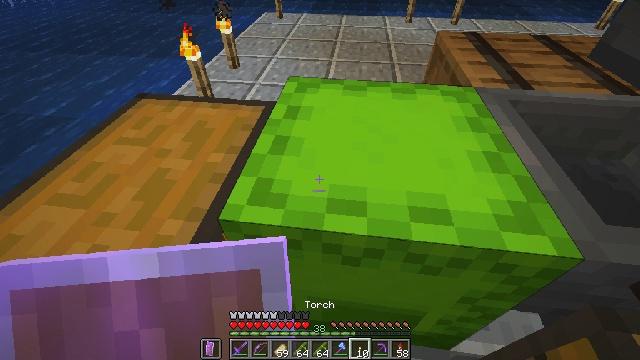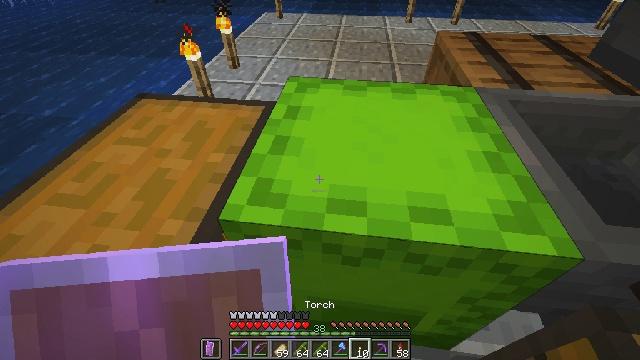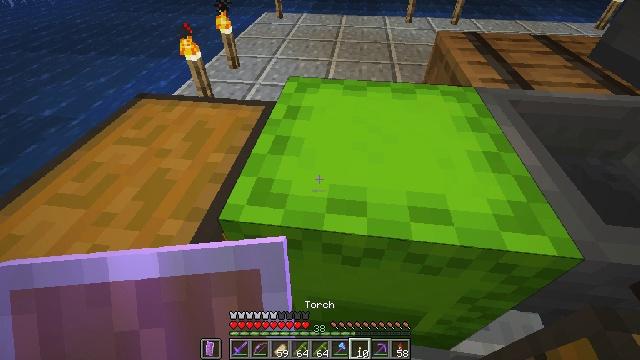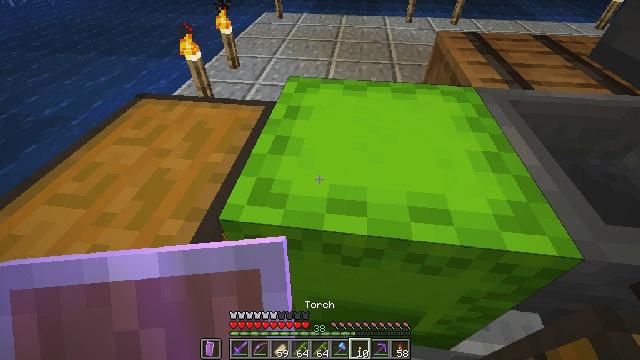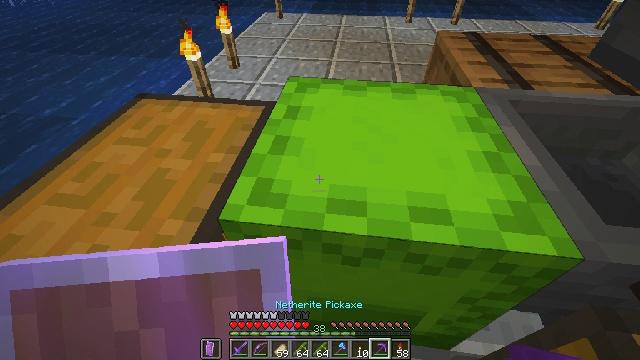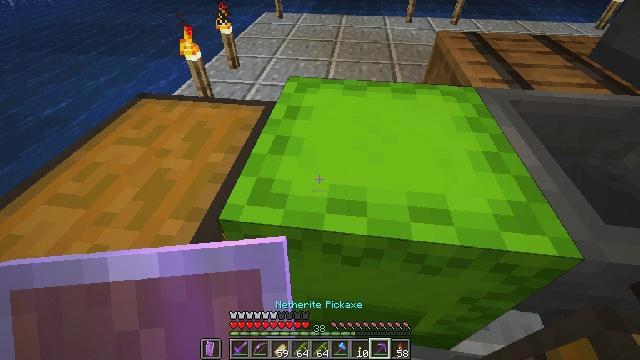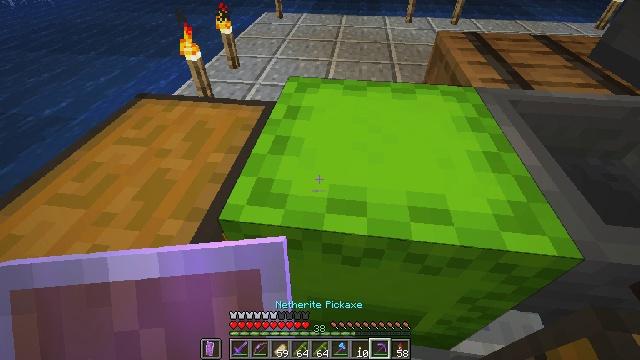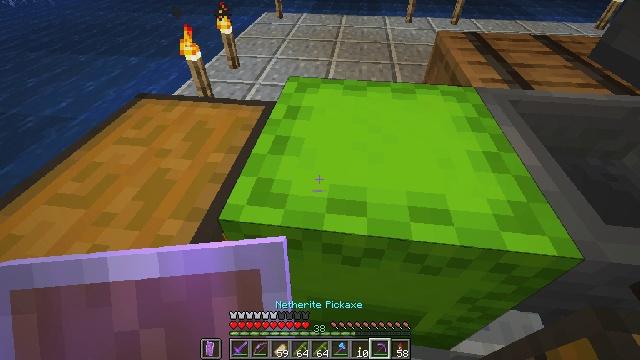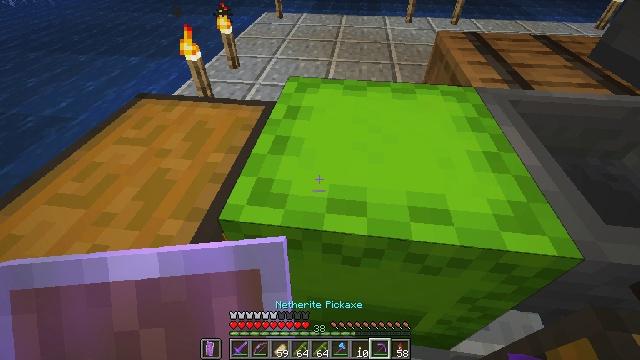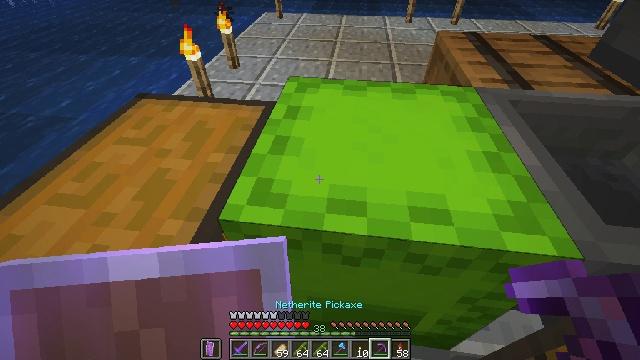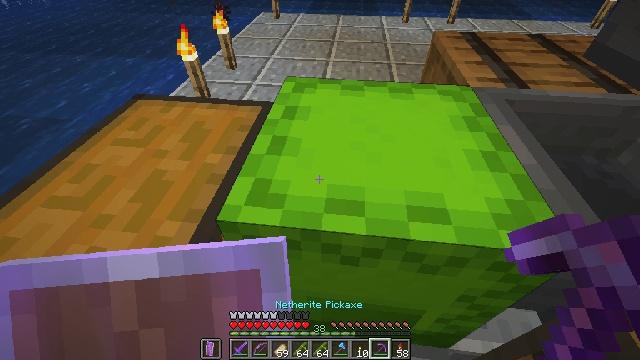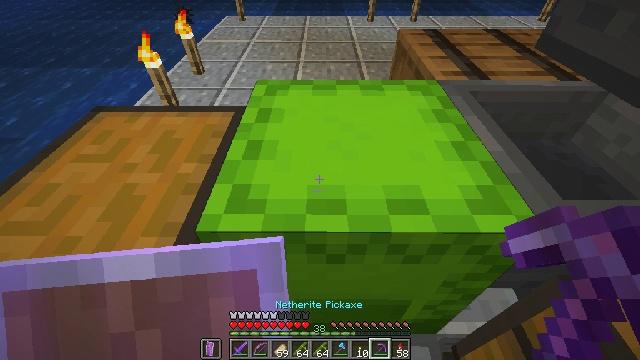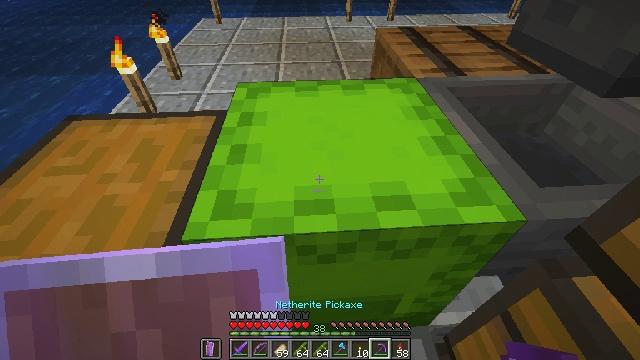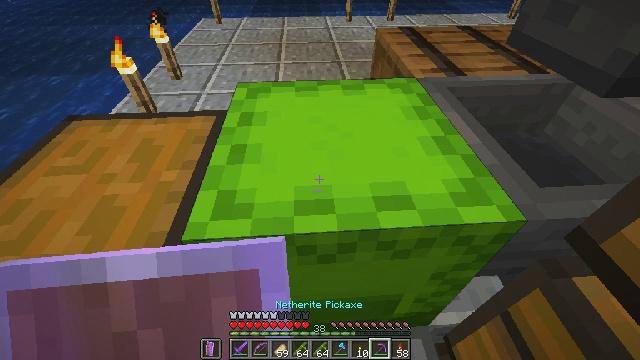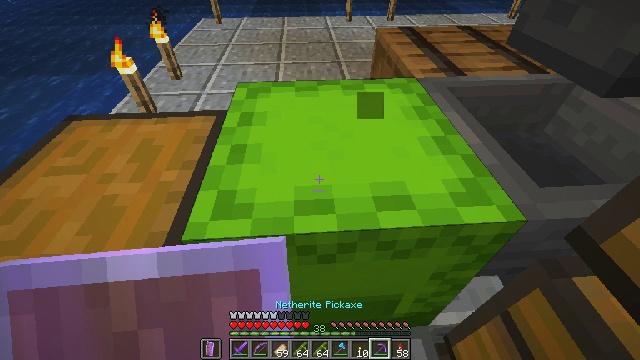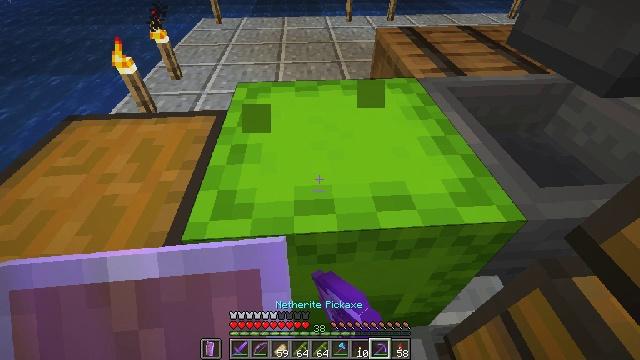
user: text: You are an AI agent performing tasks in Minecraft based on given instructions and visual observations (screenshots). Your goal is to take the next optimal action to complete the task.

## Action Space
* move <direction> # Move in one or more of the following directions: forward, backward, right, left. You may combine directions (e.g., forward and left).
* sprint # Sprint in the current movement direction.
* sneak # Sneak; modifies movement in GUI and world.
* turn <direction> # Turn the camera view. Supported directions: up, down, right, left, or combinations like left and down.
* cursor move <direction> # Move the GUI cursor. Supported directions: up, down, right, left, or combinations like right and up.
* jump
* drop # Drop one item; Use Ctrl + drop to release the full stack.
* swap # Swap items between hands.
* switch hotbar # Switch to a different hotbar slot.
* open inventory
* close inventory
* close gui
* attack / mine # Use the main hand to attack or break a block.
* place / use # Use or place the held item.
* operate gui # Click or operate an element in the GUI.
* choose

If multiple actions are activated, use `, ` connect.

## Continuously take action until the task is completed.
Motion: motion action
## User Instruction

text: Disassemble the lime shulker box by mining it.
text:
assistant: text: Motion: no_op
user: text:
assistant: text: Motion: no_op
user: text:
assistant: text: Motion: no_op
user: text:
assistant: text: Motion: no_op
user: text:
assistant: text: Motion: no_op
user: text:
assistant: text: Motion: no_op
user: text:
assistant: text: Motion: no_op
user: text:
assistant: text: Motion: no_op
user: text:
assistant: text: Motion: no_op
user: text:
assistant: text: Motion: no_op
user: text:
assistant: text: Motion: turn right
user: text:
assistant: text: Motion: turn right
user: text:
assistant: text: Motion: no_op
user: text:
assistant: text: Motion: attack / mine
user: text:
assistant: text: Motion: attack / mine
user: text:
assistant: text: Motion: attack / mine
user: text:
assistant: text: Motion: no_op
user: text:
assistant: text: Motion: no_op
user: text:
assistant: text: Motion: no_op
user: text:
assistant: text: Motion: no_op
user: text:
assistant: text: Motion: no_op
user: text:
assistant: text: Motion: no_op
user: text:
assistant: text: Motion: attack / mine
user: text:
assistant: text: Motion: attack / mine
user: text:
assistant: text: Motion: attack / mine
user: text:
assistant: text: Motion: attack / mine
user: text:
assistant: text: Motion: attack / mine
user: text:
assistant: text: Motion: attack / mine
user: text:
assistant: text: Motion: no_op
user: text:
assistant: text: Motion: no_op